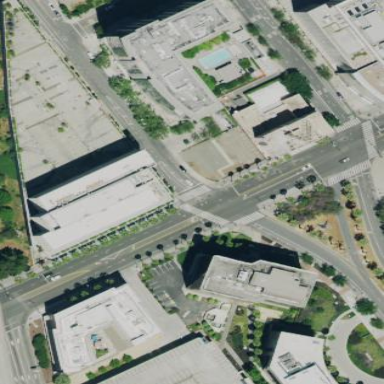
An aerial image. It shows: Office building.